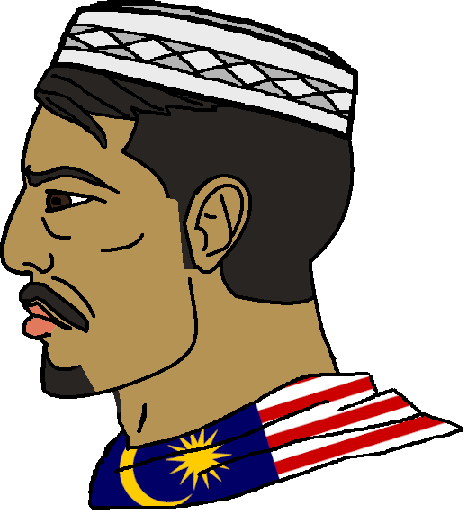
Label: 4_Yes_Chad